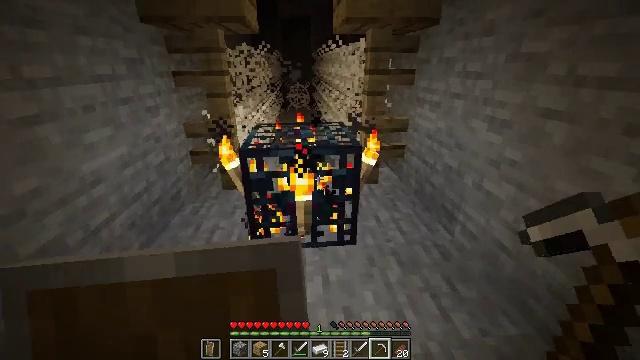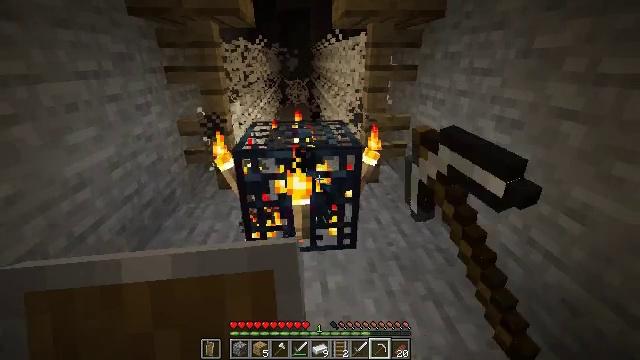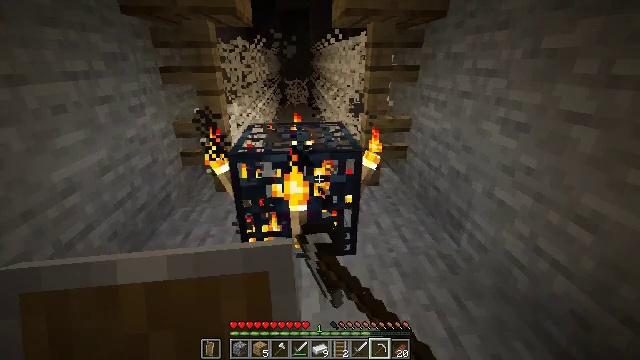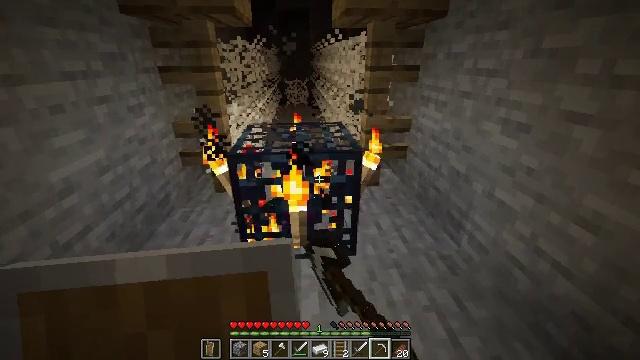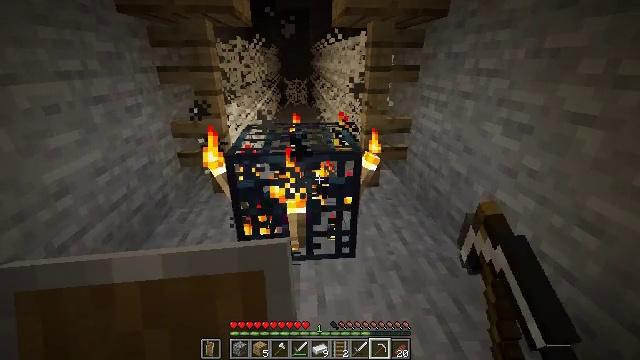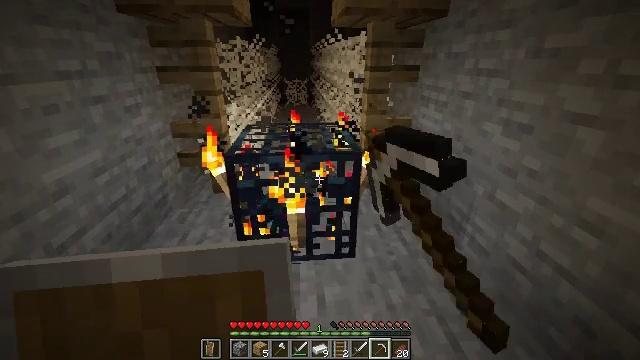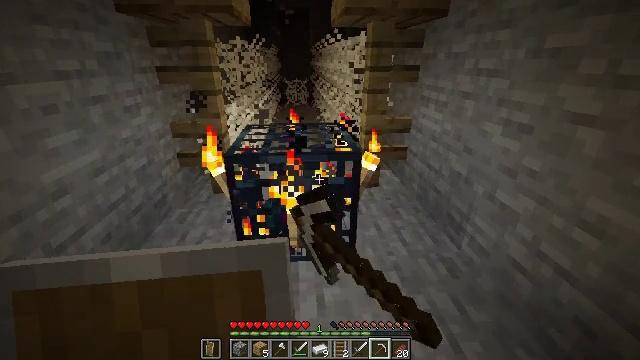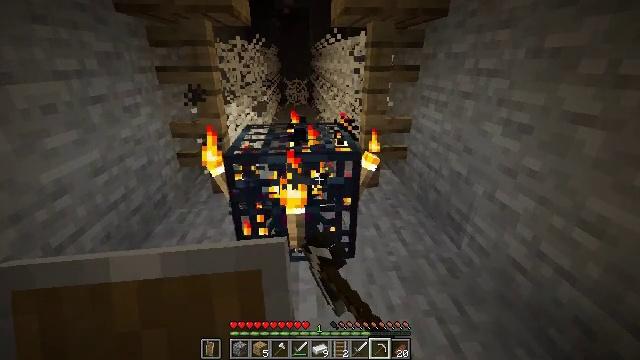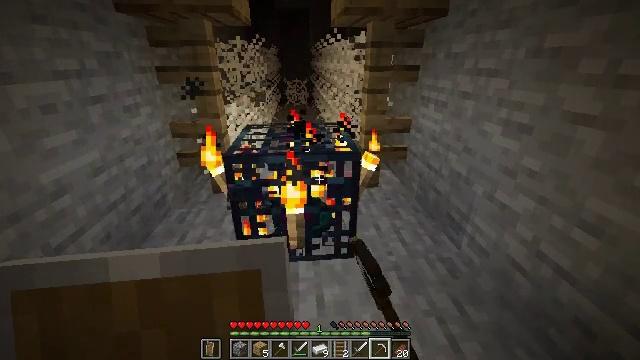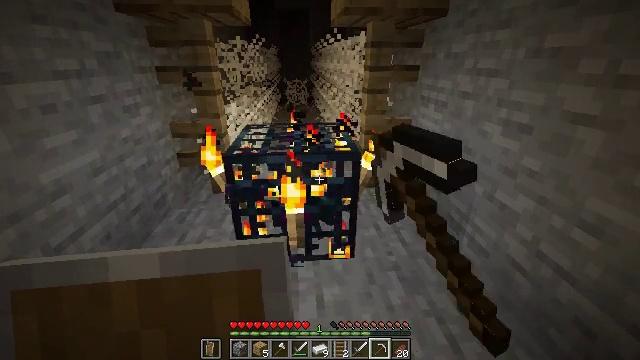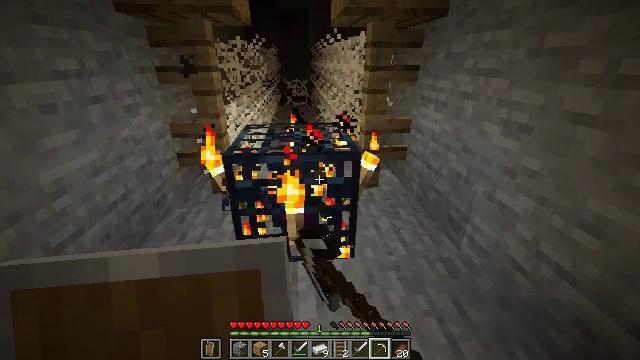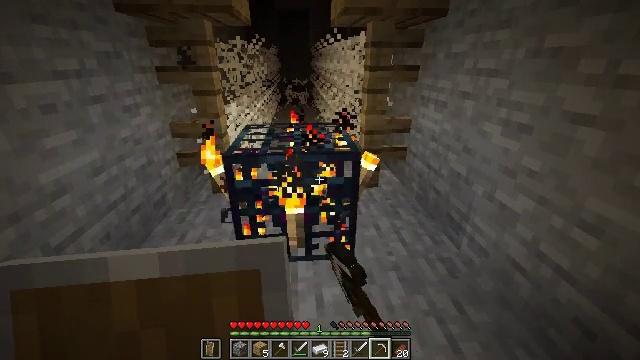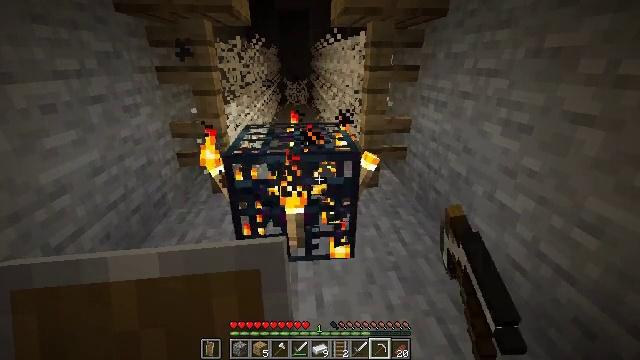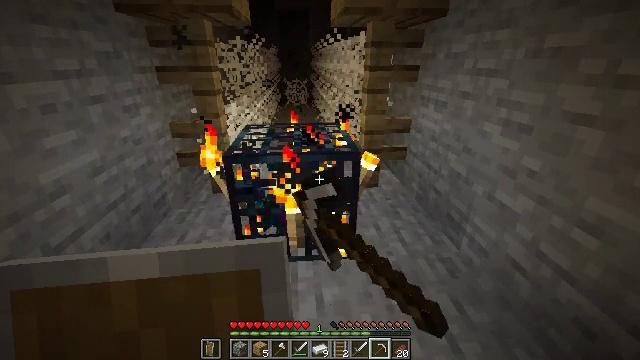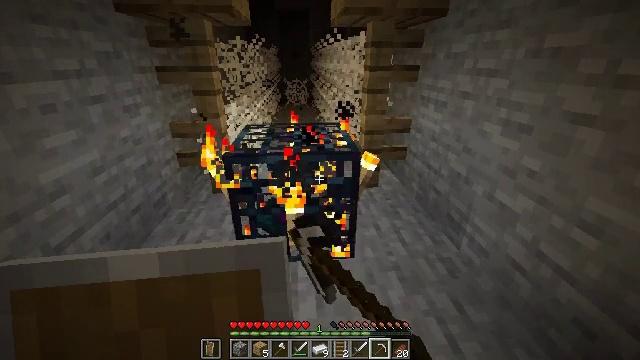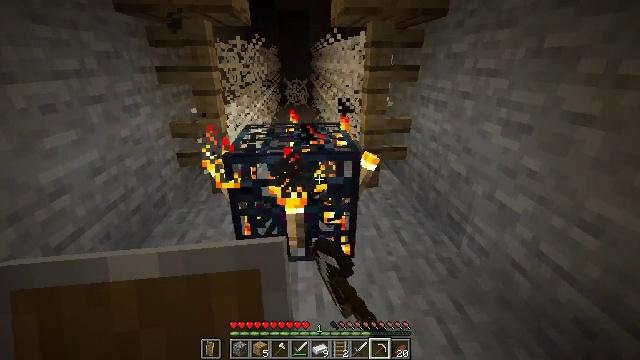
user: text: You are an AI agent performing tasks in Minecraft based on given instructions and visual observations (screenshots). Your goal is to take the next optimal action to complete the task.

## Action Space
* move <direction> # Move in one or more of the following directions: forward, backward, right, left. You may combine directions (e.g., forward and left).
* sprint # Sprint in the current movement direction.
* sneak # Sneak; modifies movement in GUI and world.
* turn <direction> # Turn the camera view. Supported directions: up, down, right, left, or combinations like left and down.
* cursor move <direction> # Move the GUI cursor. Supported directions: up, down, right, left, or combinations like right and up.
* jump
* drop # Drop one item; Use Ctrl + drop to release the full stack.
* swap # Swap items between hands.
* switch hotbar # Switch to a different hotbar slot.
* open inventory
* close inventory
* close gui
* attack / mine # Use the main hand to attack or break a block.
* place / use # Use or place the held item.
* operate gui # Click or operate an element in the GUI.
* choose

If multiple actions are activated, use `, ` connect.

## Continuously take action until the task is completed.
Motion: motion action
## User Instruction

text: Mine the spawner block.
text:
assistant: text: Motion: attack / mine
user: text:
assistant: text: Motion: attack / mine
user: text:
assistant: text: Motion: attack / mine
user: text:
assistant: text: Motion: attack / mine
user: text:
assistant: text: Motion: attack / mine
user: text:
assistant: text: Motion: attack / mine
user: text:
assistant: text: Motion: attack / mine
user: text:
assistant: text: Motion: attack / mine
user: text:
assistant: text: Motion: attack / mine
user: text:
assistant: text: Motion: attack / mine
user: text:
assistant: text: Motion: attack / mine
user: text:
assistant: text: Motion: attack / mine
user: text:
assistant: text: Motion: attack / mine
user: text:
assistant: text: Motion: attack / mine
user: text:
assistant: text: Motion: attack / mine
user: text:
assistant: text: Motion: attack / mine
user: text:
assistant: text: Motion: attack / mine
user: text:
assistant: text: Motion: attack / mine
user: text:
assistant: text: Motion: attack / mine
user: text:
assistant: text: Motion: attack / mine
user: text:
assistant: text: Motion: attack / mine
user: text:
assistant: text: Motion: attack / mine
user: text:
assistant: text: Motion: attack / mine
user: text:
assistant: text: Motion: attack / mine
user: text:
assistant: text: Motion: attack / mine
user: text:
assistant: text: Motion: attack / mine
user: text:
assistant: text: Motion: attack / mine
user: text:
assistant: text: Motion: attack / mine
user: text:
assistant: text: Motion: attack / mine